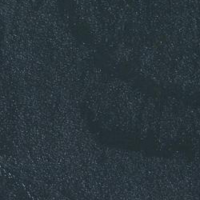
EUNIS habitat code: 14
Species observed at this site:
Mareca penelope
Mergellus albellus
Bucephala clangula